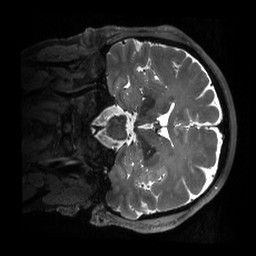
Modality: T2w
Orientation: coronal
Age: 38
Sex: female
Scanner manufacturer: siemens
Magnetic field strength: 7 T
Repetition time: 2.65 s
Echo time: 0.142 s